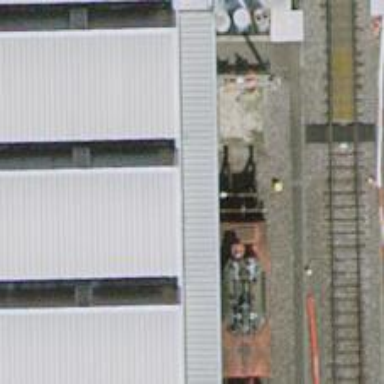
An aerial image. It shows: Railway buffer stop.